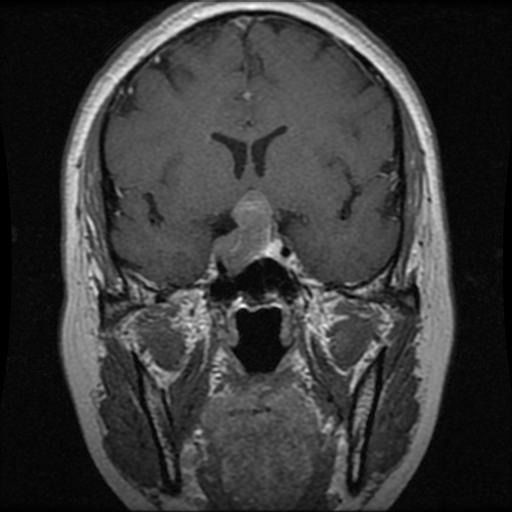
Label: pituitary